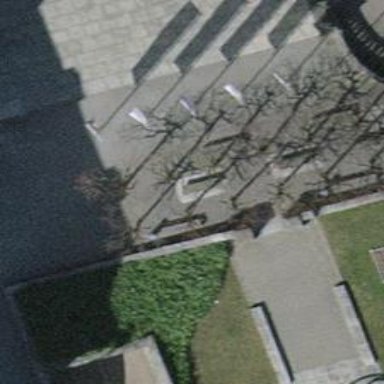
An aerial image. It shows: Concrete bench.